Question: I am dealing with some queries for my assignment and any help would be greatly appreciated.
1. List branches together with the number of employees and assigned to them customers, total loan amount, total account balance, assets for branches residing in the given city.
2. List customers who made account and loan operations in the given time period
3. List employees and the number of served by each of them customers in the given time period
I guess a simple example would be enough for me to solve rest.
Here's what I've tried so far for the first one:
'''
ALTER PROCEDURE [dbo].[SelecBranchesByCity]
(@City varchar(50))
AS
select
Br.Name as BranchName,
COUNT(emps.ID) as NumberOfEmployee,
SUM(emps.NumberOfCustomers) as TotalCustomers,
SUM(lo.Amount) as TotalAmountOfLoan,
SUM(acc.Balance) as TotalBalance,
Br.Assets as Assets
from Branches Br
left outer join Employees emps on emps.[BranchName] = Br.Name
left outer join Loans lo on lo.[BranchName] = Br.Name
left outer join Accounts acc on acc.[BranchName] = Br.Name
where
Br.[Address] like '%'+@City+'%'
GROUP BY
Br.ID,
Br.Name,
Br.Assets
'''
Here is the schema !

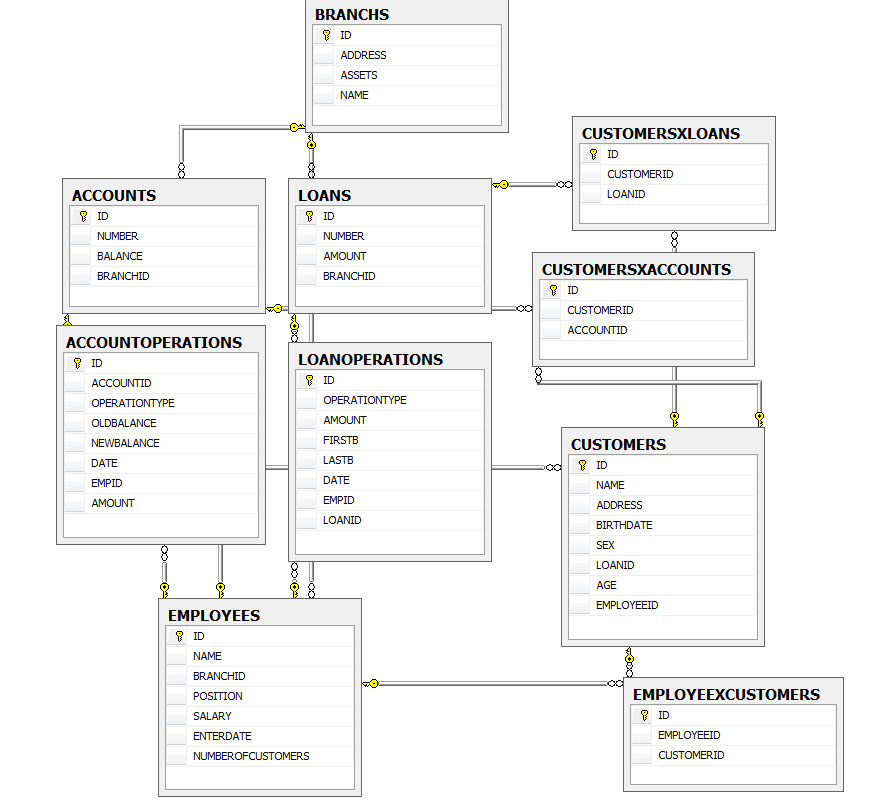
Answer: Schema is frightening. Many-to-many on customers-loans? Many-to-many on customers-accounts? Why?? Employees has a 'branchname' column instead of an FK relationship to 'branches'. 'loan_operations' has FK to 'employees'!? I don't mean to stray from the topic or sound flippant, but there are so many anti-patterns here I don't even know where to begin. But I will try to help with the specific question anyway.
# Q1:
'''
CREATE PROCEDURE GetBranchSummaryByCity
@City varchar(50)
AS
SELECT
b.id, b.address, b.name, b.assets,
b2.EmployeeCount, b2.CustomerCount,
b2.TotalLoanAmount, b2.TotalAccountBalance
FROM branches b
INNER JOIN
(
SELECT
b.id,
ISNULL(COUNT(DISTINCT e.id), 0) AS EmployeeCount,
ISNULL(COUNT(c.id), 0) AS CustomerCount,
ISNULL(SUM(l.amount), 0) AS TotalLoanAmount,
ISNULL(SUM(a.balance), 0) AS TotalAccountBalance
FROM branches b
LEFT JOIN employees e
-- Fix your schema so this matches the branch ID instead!
ON e.branchname = b.name
LEFT JOIN employee_customer ec
ON ec.employeeid = e.id
LEFT JOIN customers c
ON c.id = ec.customerid
LEFT JOIN customer_accounts ca
ON ca.customerid = c.id
LEFT JOIN accounts a
ON a.id = ca.accountid
LEFT JOIN loan_customer lc
ON lc.customerid = c.id
LEFT JOIN loans l
ON l.id = lc.loanid
WHERE b.Name LIKE '%' + @City + '%'
GROUP BY b.id
) b2
ON b2.id = b.id
'''
I'll note that you have an 'amount' column in both 'loans' and 'loan_operations'. It's hard to know what the difference is between these two - it's entirely possible that 'loans' shouldn't have this column at all, and instead it should be summed from the column in 'loan_operations'.
# Q2:
'''
CREATE PROCEDURE FindCustomersWithLoansByDateRange
@BeginDate datetime,
@EndDate datetime
AS
SELECT c2.id, c2.name, c2.address, ...
FROM
(
SELECT DISTINCT c.id
FROM customers c
INNER JOIN loan_customer lc
ON lc.customerid = c.id
INNER JOIN loans l
ON l.id = lc.loanid
INNER JOIN loan_operations lo
ON lo.loanid = l.id
WHERE lo.date BETWEEN @BeginDate AND @EndDate
) c1
INNER JOIN customers c2
ON c2.id = c1.id
'''
# Q3:
'''
CREATE PROCEDURE GetEmployeeServiceSummaryByDateRange
@BeginDate datetime,
@EndDate datetime
AS
SELECT e.id, ISNULL(es.CustomerCount, 0) AS CustomerCount, e.name, e.position, ...
FROM employees e
LEFT JOIN
(
SELECT e.id, COUNT(DISTINCT c.id) AS CustomerCount
FROM employees e
INNER JOIN employee_customer ec
ON ec.employeeid = e.id
INNER JOIN customers c
ON c.id = ec.customerid
INNER JOIN loan_customer lc
ON lc.customerid = c.id
INNER JOIN loans l
ON l.id = lc.loanid
INNER JOIN loan_operations lo
ON lo.loanid = l.id
WHERE lo.date BETWEEN @BeginDate AND @EndDate
GROUP BY e.id
) es
ON es.id = e.id
'''